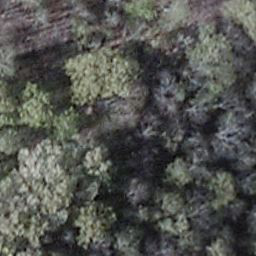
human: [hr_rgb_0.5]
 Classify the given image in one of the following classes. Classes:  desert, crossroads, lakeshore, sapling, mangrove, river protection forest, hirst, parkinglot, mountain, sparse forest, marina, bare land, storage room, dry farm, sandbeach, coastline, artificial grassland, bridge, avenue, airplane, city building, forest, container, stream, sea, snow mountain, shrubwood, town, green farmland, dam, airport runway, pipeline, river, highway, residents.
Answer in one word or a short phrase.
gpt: shrubwood